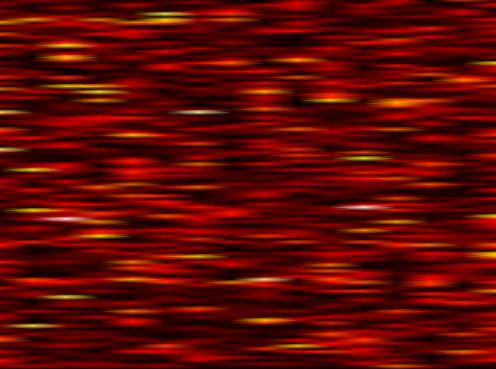
Label: FBMC